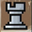
Piece: wR